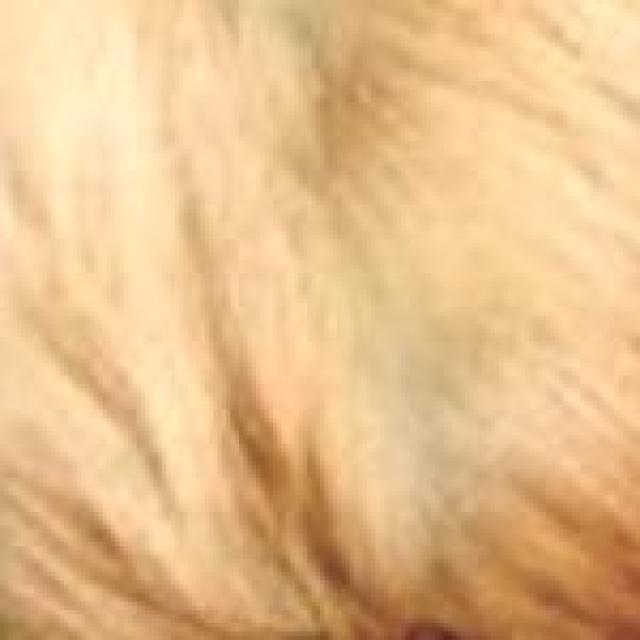
Healthy canine skin — no visible lesions, inflammation, or abnormalities. The skin and coat appear normal.